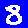
Digit: 8